Question: Having a cloud point shaped like some sort of distorted paraboloid, I would like to use Delaunay Triangulation to interpolate the points. I have tried other techniques (f.ex. splines) but did not manage to enforce the desired behavior.
I was wondering if there's a quick way to use the results of 'scipy.spatial.Delaunay' in a way where I can give the (x,y) coords and get the z-coord of the point on the simplex (triangle).
From the <URL> looks like I can pull out the index of the simplex but I am not sure how to take it from there.

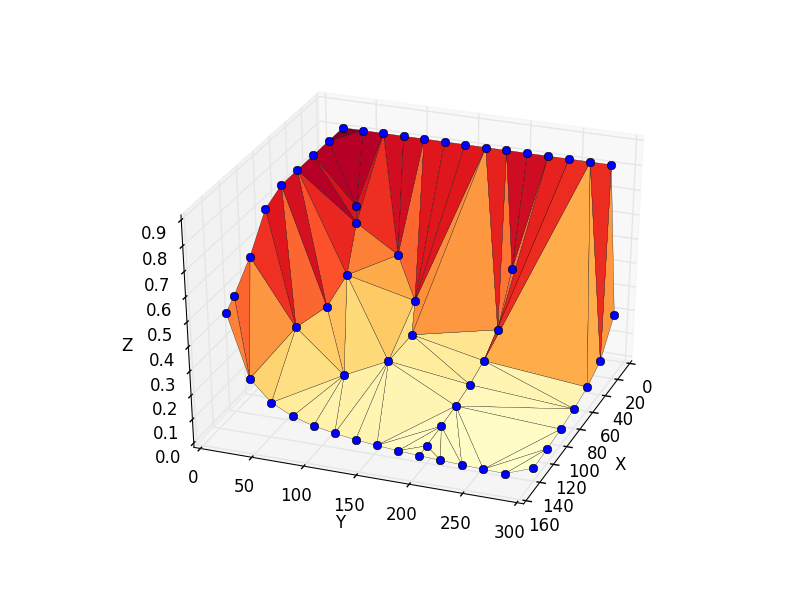
Answer: You can give the Delaunay triangulation to <URL> together with the set of Z-values, and it should do the job for you.
If you really want to do the interpolation yourself, you can build it up from <URL>.